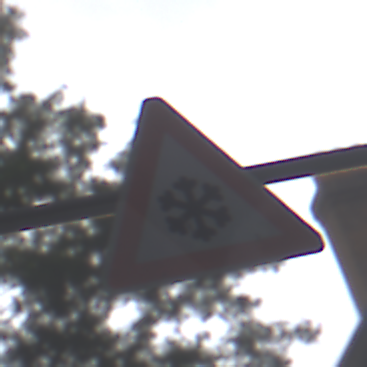
Verkehrszeichen: SchneeOderEisglaette
Umgebung: Outdoor, Urban
Tageszeit: MorningAfternoon
Wetter: Overcast
Licht: Natural
Jahreszeit: NotSpecified
Kontrast: LowContrast